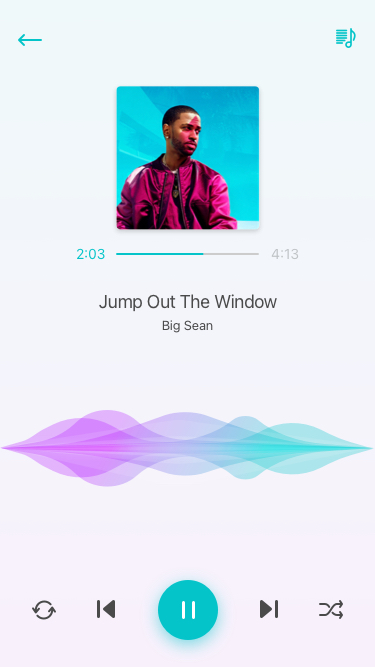
Text in this UI design:
2:03
4:13
Jump Out The Window
Big Sean